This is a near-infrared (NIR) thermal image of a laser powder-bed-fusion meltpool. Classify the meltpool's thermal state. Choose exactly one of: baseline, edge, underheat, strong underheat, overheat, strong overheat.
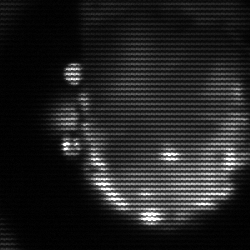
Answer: baseline